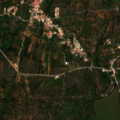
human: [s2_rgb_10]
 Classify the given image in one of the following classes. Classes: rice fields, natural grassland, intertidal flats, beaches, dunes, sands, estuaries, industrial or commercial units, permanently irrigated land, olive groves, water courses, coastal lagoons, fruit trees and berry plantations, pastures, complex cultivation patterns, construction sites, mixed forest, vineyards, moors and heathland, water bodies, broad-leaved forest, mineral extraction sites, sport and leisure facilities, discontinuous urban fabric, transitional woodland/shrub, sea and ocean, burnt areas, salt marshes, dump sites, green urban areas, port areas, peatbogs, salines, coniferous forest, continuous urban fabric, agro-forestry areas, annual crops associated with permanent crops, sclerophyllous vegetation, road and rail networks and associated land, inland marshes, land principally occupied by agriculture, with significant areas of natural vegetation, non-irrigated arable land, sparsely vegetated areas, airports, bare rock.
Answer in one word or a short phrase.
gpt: olive groves, complex cultivation patterns